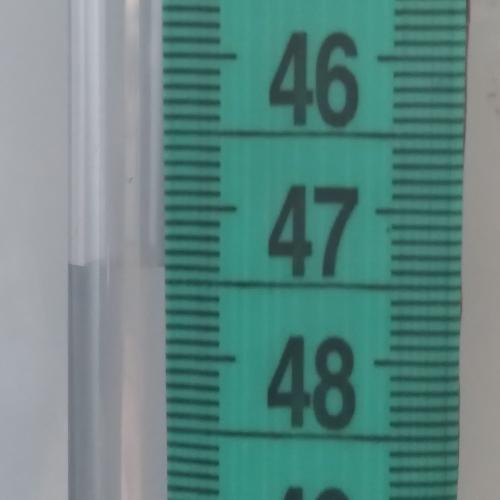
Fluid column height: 47.4 cm